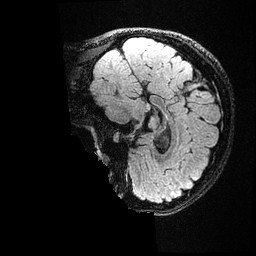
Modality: FLAIR
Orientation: sagittal
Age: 24
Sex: female
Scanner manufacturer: ge
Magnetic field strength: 3 T
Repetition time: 4.802 s
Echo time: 0.1171 s